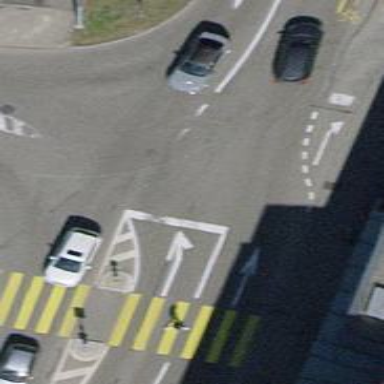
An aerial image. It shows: Tertiary road with asphalt surface. There is separate sidewalk and designated cycle lane on the left side.